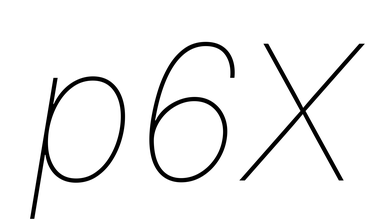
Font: Inter-Italic_Thin_Italic